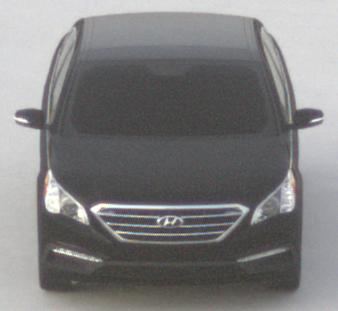
Make: Hyundai
Model: Sonata
Detailed model: Gen. 7
Model produced from: 2015
Model produced until: 2017
Doors: 4
Color: black
Road condition: dry road
Daytime: sunrise or sunset
Contrast: low contrast